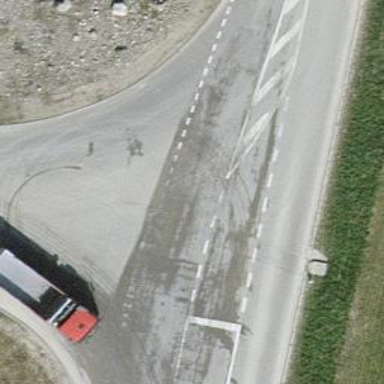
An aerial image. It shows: Tertiary road.